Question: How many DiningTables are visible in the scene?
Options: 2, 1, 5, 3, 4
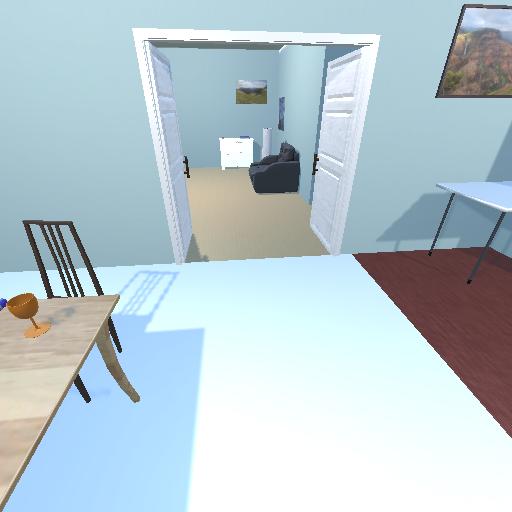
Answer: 2